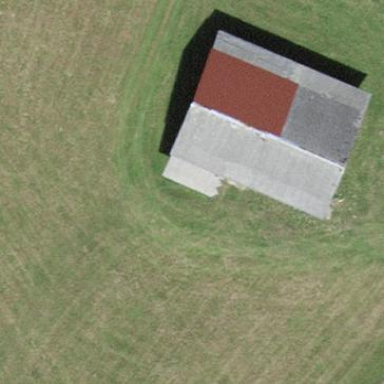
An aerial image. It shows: Barn.